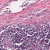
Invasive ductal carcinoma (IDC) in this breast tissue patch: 0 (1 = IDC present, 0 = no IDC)